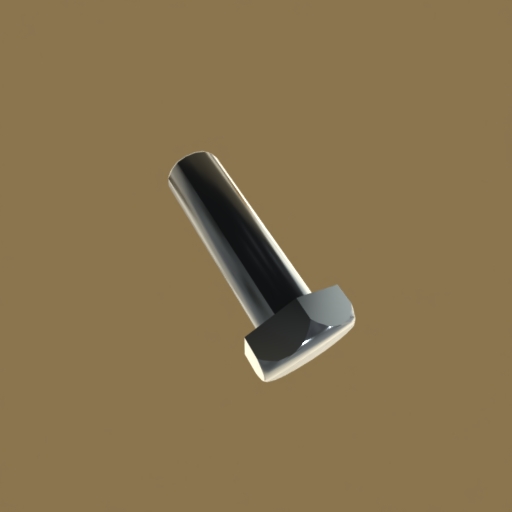
Label: bolt